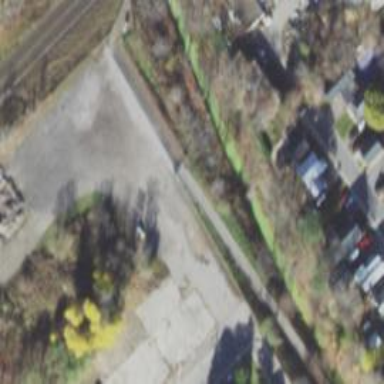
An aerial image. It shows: Abandoned railway.